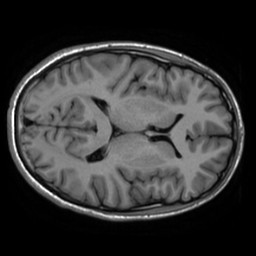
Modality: inplaneT1
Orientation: axial
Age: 19
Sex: male
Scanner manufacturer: ge
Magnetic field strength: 3 T
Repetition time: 2.499 s
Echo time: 0.02513 s